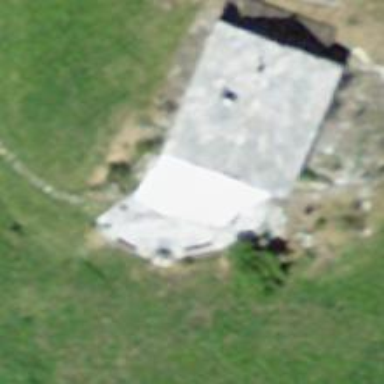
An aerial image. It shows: Farm building.